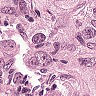
Metastatic tissue present: yes